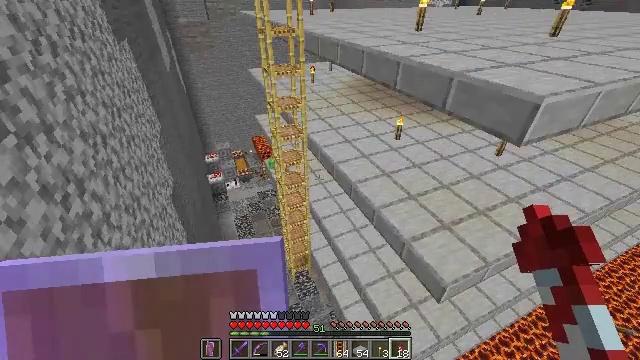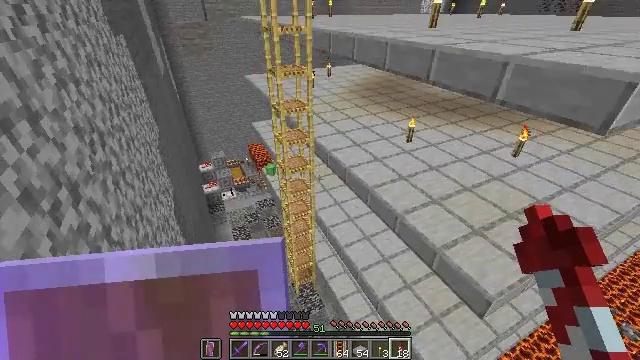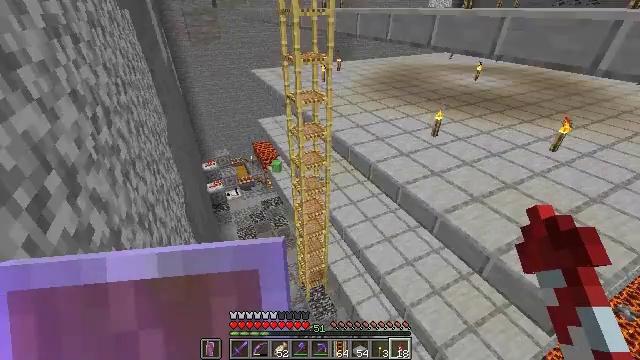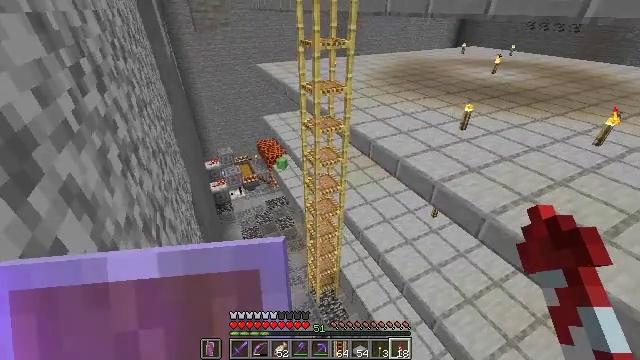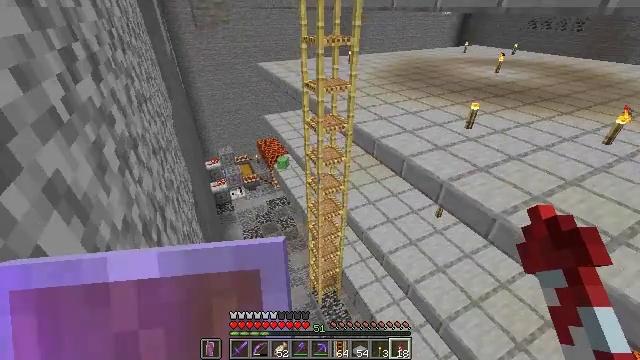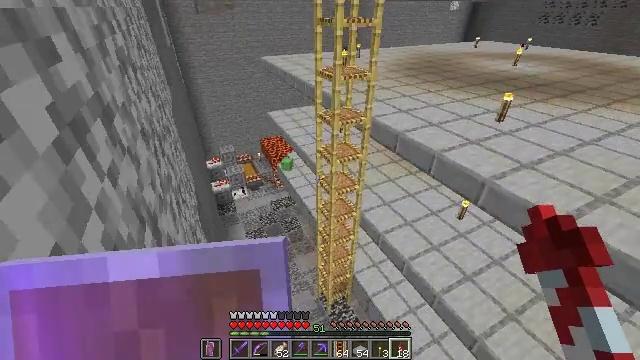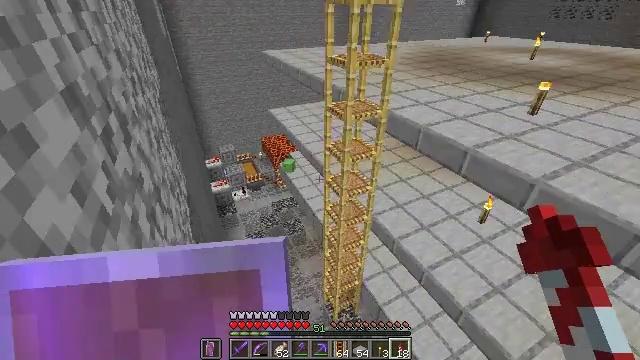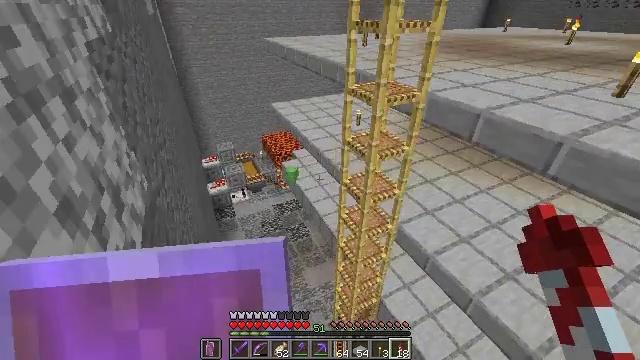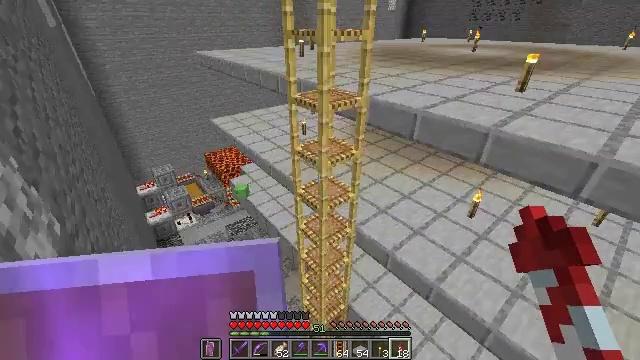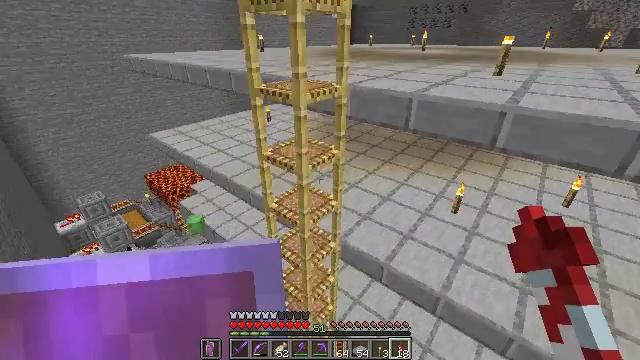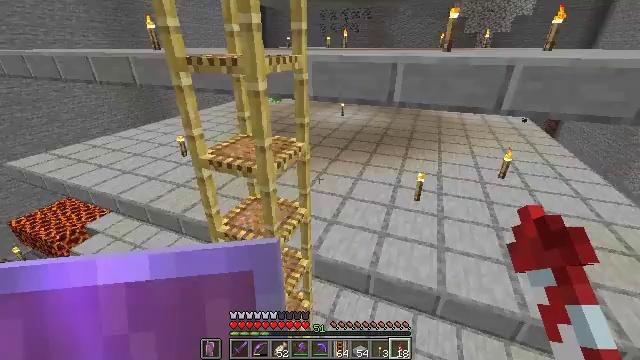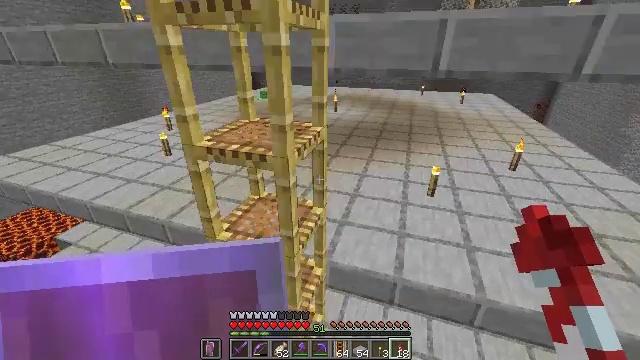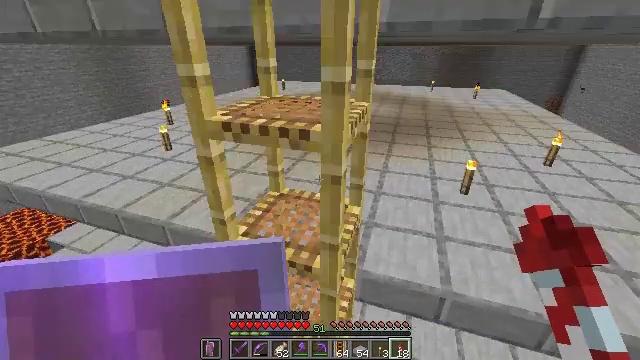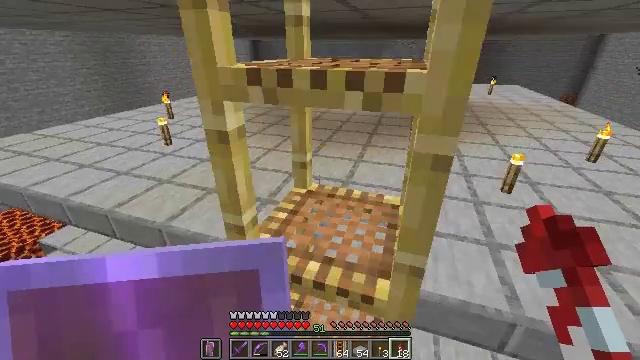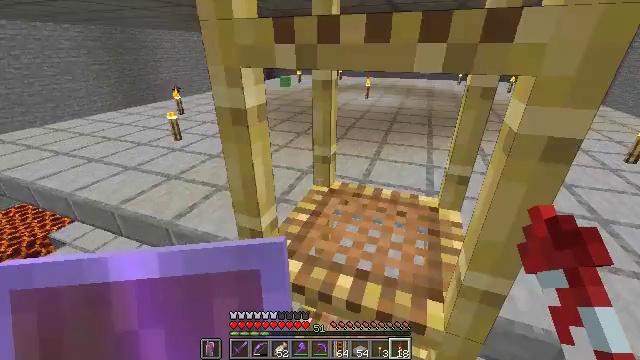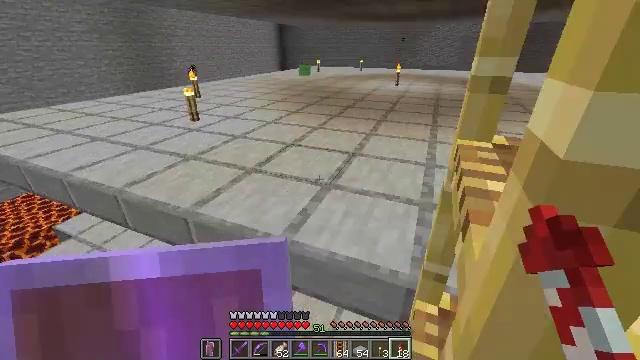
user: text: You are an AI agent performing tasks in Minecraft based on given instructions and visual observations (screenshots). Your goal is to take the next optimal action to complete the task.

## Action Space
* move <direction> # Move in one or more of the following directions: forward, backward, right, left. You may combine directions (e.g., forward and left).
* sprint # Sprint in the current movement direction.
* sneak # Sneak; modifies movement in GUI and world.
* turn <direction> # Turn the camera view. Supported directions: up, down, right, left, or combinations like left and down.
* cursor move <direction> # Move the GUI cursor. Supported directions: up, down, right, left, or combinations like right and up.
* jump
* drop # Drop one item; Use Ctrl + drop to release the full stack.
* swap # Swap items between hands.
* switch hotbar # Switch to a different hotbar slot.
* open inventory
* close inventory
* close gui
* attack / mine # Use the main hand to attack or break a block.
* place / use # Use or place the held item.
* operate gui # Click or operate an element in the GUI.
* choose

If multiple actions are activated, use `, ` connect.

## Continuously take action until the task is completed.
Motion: motion action
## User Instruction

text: Kill the slime.
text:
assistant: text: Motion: turn right and up
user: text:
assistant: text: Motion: no_op
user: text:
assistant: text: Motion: no_op
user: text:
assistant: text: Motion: no_op
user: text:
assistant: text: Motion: no_op
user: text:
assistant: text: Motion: no_op
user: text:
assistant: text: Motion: no_op
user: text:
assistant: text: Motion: turn right and up
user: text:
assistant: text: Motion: turn right and up
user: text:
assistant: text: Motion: turn right and up
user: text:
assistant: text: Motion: turn right
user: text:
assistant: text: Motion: no_op
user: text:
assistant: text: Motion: no_op
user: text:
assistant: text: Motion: turn left
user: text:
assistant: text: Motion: turn left
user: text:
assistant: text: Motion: turn left
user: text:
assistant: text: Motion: turn left and down
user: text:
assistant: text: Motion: turn left and down
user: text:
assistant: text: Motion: turn left and down
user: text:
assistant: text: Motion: turn left
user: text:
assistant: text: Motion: turn left
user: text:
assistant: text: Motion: no_op
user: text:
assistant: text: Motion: no_op
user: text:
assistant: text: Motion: no_op
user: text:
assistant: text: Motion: turn left
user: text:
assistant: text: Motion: no_op
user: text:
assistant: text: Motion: no_op
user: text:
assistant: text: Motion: no_op
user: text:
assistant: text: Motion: no_op
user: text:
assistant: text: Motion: no_op